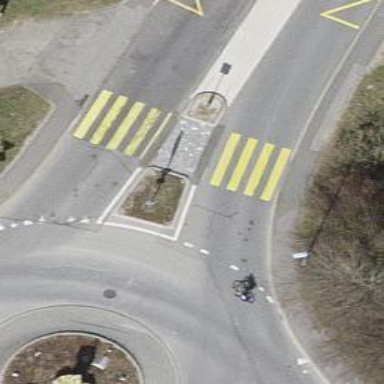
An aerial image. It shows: Marked road crossing.